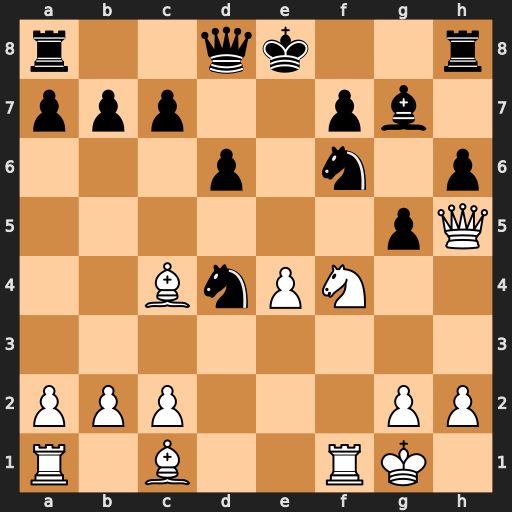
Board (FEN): r2qk2r/ppp2pb1/3p1n1p/6pQ/2BnPN2/8/PPP3PP/R1B2RK1
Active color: w
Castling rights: kq
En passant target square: -
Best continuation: Qxf7#